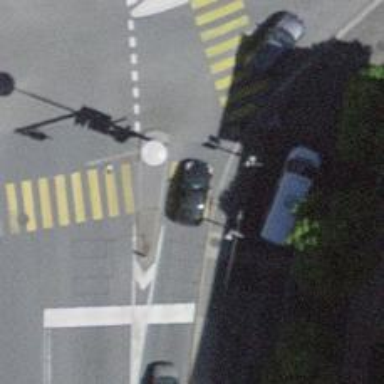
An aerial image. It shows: Marked zebra crossing with island for pedestrians.